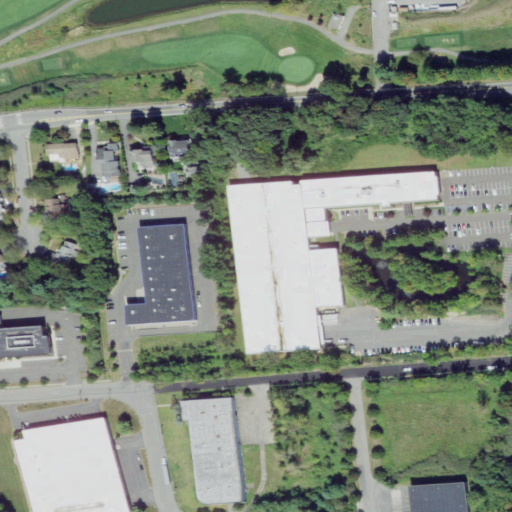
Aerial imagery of valley in New Jersey named Preakness Valley containing medium intensity development, open development, low intensity development, high intensity development, woody wetlands, and herbaceous wetlands